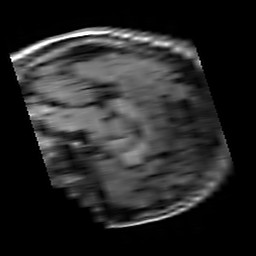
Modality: T1w
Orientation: sagittal
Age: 19
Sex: female
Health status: healthy
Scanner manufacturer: siemens
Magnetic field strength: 3 T
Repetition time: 4.1 s
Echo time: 0.0085 s